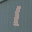
Label: 1